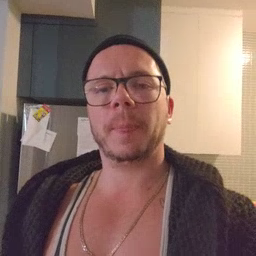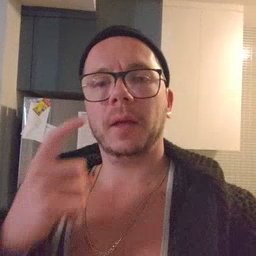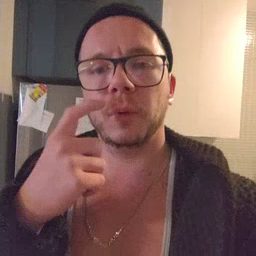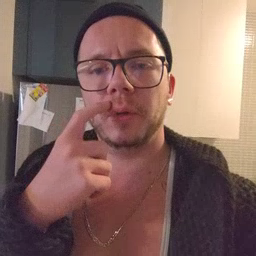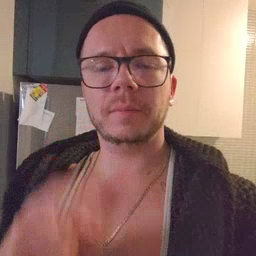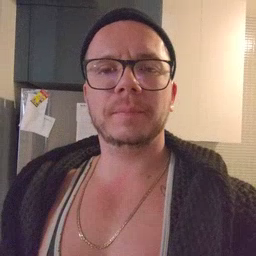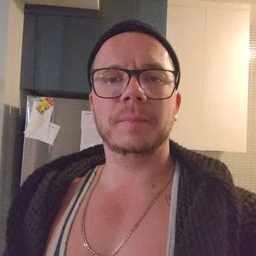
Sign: tooth